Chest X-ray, PA view. Patient: 44 years old, sex F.
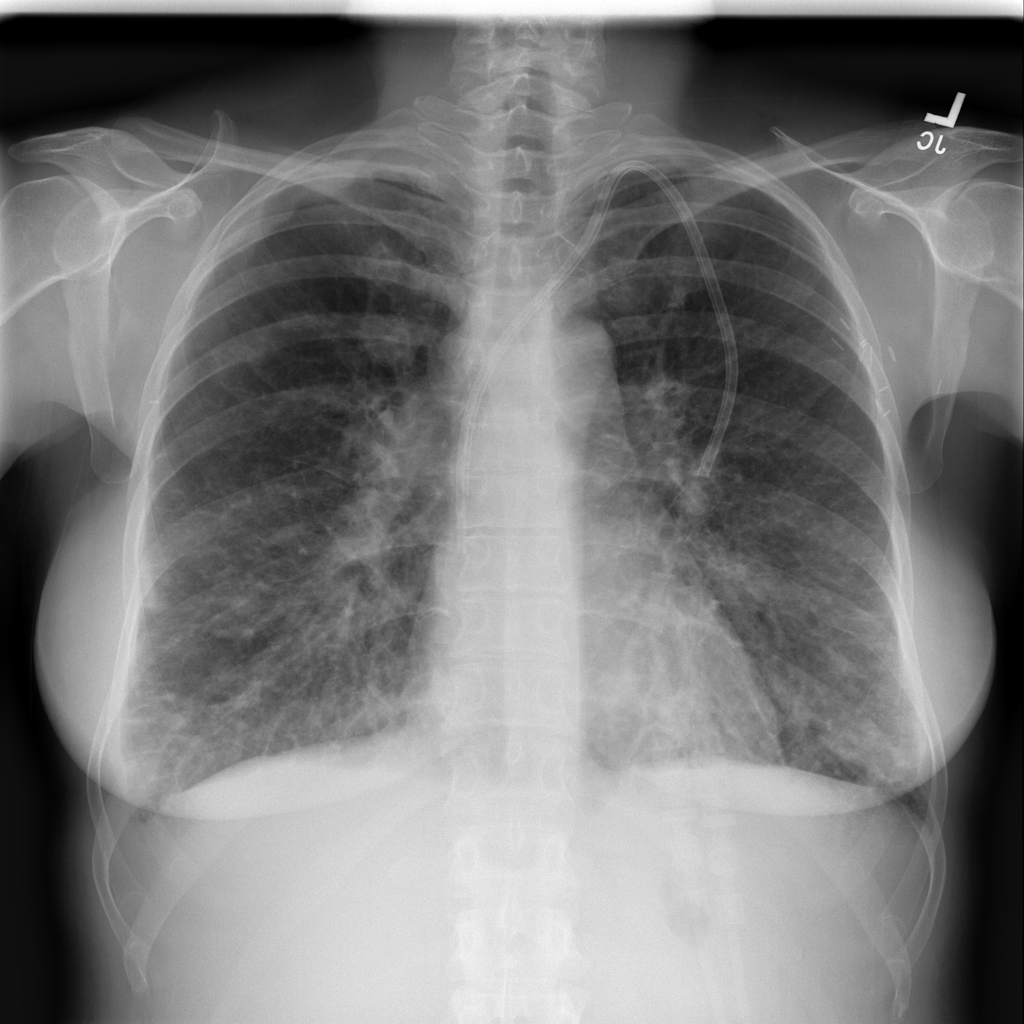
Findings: Edema, Effusion, Infiltration